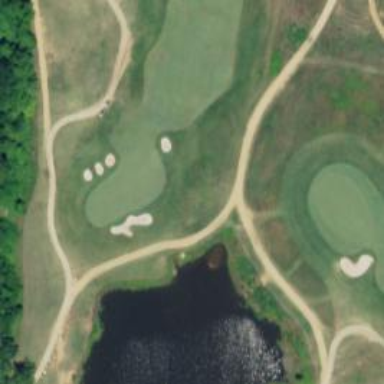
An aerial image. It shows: Pathway for golfing.